Question: currently I'm doing some enhancements for my audio recorder and now I added the amplitude to get the mic input levels and display it for the user to see if the audio is being recorded or not. It's working properly with the 'dialog.setProgress();' but since I badly wanted it to be displayed nicely in front of the user I plan to make it change in color and hide the background of the progress showing only the progress part where it changes depending on the progress level. let's say 20 below is green 40 below is yellow 60 below is orange and red for 60 up like the typical audio levels we see in media players. But I don't know why I can't even set the background of my progress bar into transparent as well as changing my progressDrawable changes the whole progressbar in my case. Need some help for this. Anyway here's the screenshot and XML:
'''
<ProgressBar
style="?android:attr/progressBarStyleHorizontal"
android:layout_width="wrap_content"
android:layout_height="wrap_content"
android:id="@+id/mic_level"
android:indeterminate="false"
android:layout_below="@+id/chk_Record"
android:layout_alignParentLeft="true"
android:layout_marginTop="31dp"
android:layout_alignParentRight="true"
android:progress="50"
android:clickable="false"
android:progressDrawable="@color/holo_bright_blue"
android:background="@color/transparent"/>
'''

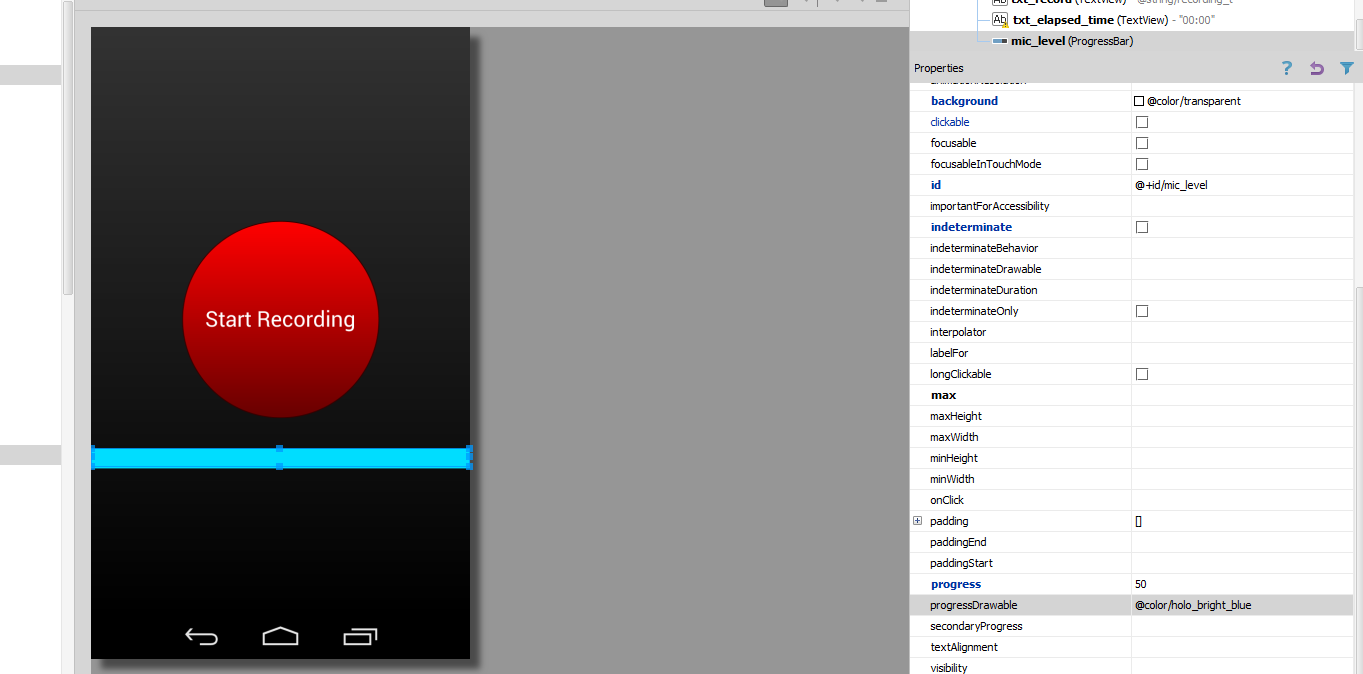
Answer: You could create a drawable for your progress bars, like below. This is a very rough guide I have taken from one of my projects, so you probably (almost certainly) do not need gradients, but it should give you a rough idea at least.
Below makes the background transparent for a progress bar and changes the fore-colour to green.
Place this in the drawable folder, name is progress_styles.xml and now in the progressbar set:
'''
android:progressDrawable="@drawable/progress_styles"
'''
'''
<item android:id="@android:id/background">
<shape>
<corners android:radius="5dip" />
<gradient
android:startColor="@android:color/transparent" />
</shape>
</item>
<item android:id="@android:id/secondaryProgress">
<clip>
<shape>
<corners android:radius="5dip" />
<gradient
android:startColor="#00ff00" />
</shape>
</clip>
</item>
<item android:id="@android:id/progress">
<clip>
<shape>
<corners android:radius="5dip" />
<gradient
android:startColor="#00ff00" />
</shape>
</clip>
</item>
'''
I hope this helps you.